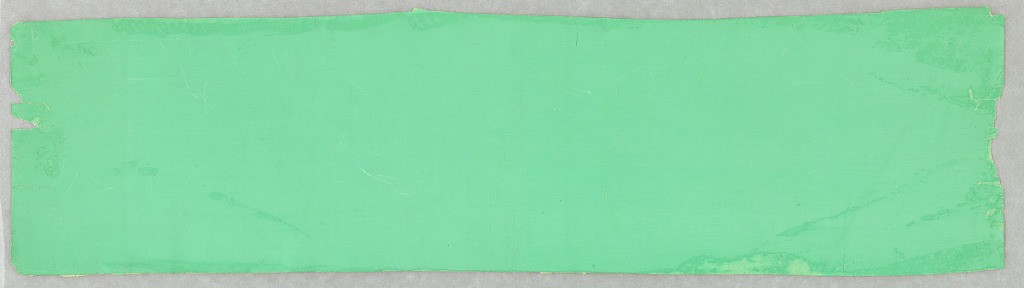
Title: Sidewall
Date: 1800–1810
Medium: Printed on handmade paper
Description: Apple-green paper without ornament.